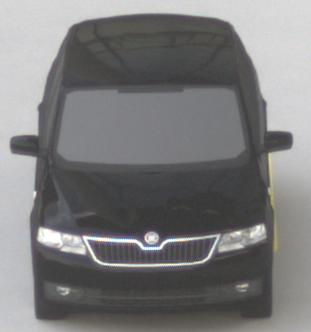
Make: Skoda
Model: Rapid Spaceback 1.2 TSI
Detailed model: Rapid Spaceback
Model produced from: 2013/10
Model produced until: 2015/04
Doors: 5
Color: black
Road condition: dry road
Daytime: sunrise or sunset
Contrast: medium contrast